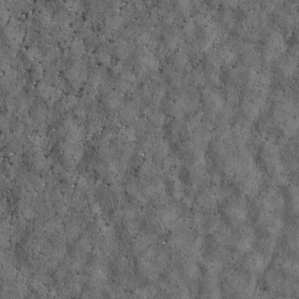
Label: non_frost